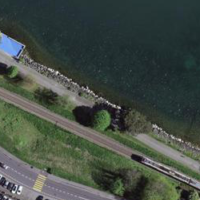
EUNIS habitat code: 14
Species observed at this site:
Chroicocephalus ridibundus
Phalacrocorax carbo
Corvus corone
Passer domesticus
Hirundo rustica